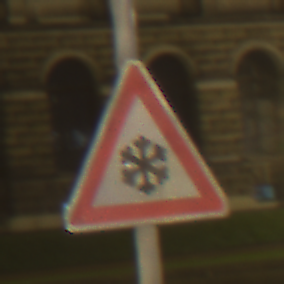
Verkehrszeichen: SchneeOderEisglaette
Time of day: Night
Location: Outdoor (Urban)
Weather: Overcast
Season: NotSpecified
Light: Artificial